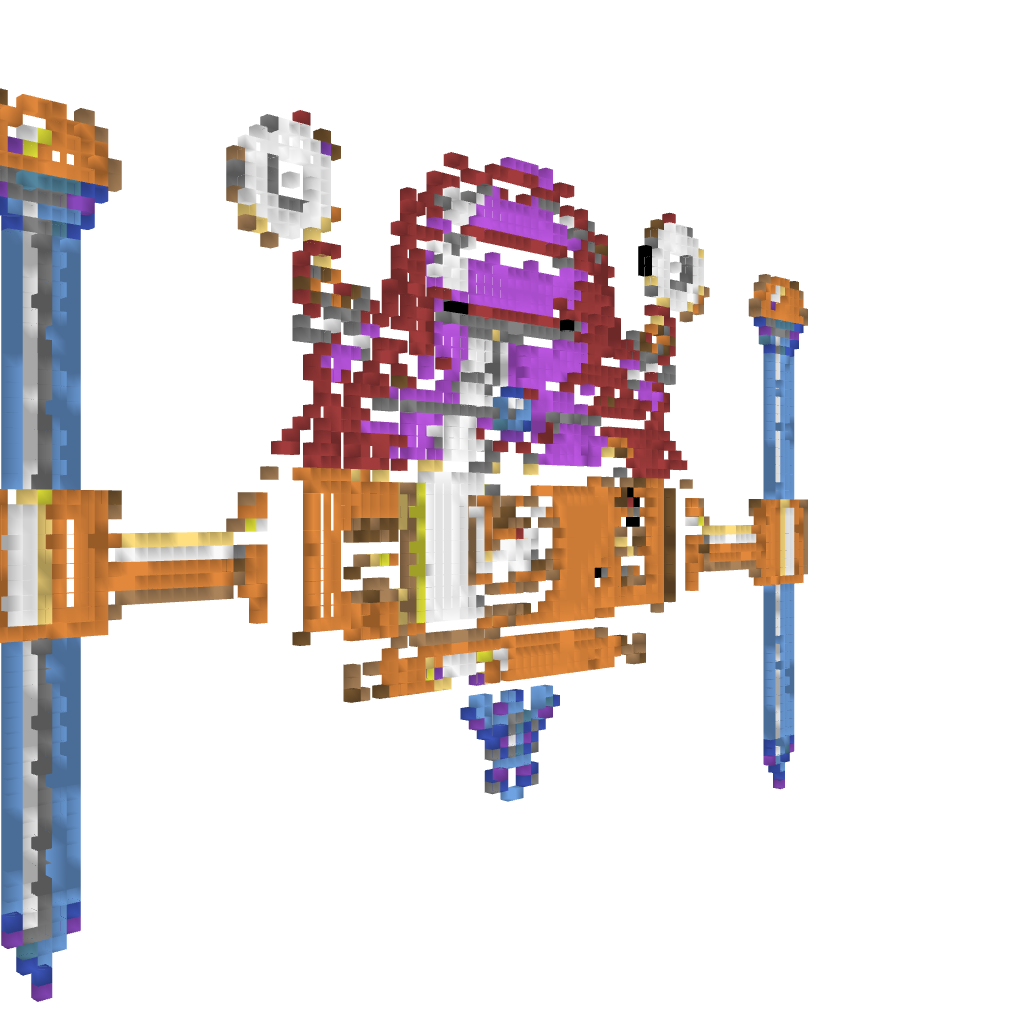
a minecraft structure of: Wily Machine #3 (ErnieCIII) bad low quality